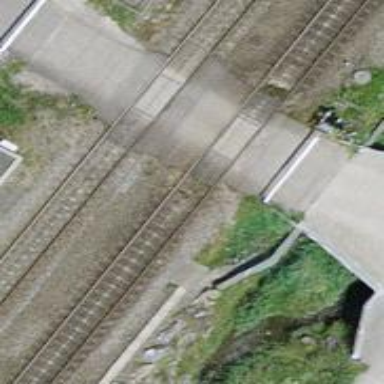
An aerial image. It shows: Railway level crossing.